Question: I'm new to this language, actually I'm new in programming and I'm trying to create a simple function but for some reason my '{' and '}' are messed up.

I know that i'm probably doing something stupid most likely but I have no clue on what to search in order to find the answer.
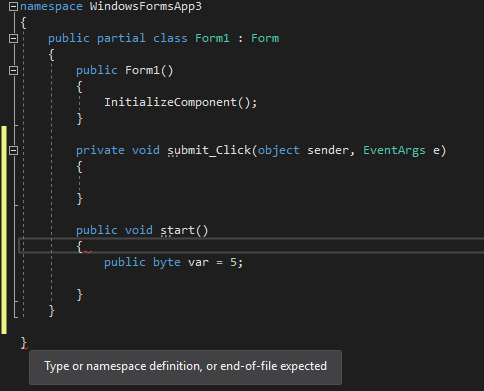
Answer: The error is caused by this line:
'''
public byte var = 5;
'''
You shouldn't have written 'public' there. 'var' is in a method so it is a local variable. Local variables cannot have access modifiers because their scope is just the surrounding method, no one else can access it.
The word 'public' confuses the compiler. It thinks that the method is a class when it is clearly not, hence the error. Just remove 'public'.